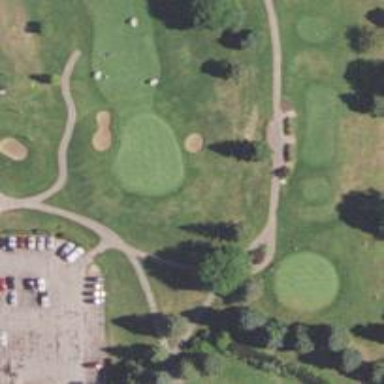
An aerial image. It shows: Service road designated as golf cart path.